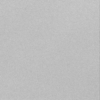
Label: dusty